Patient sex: F
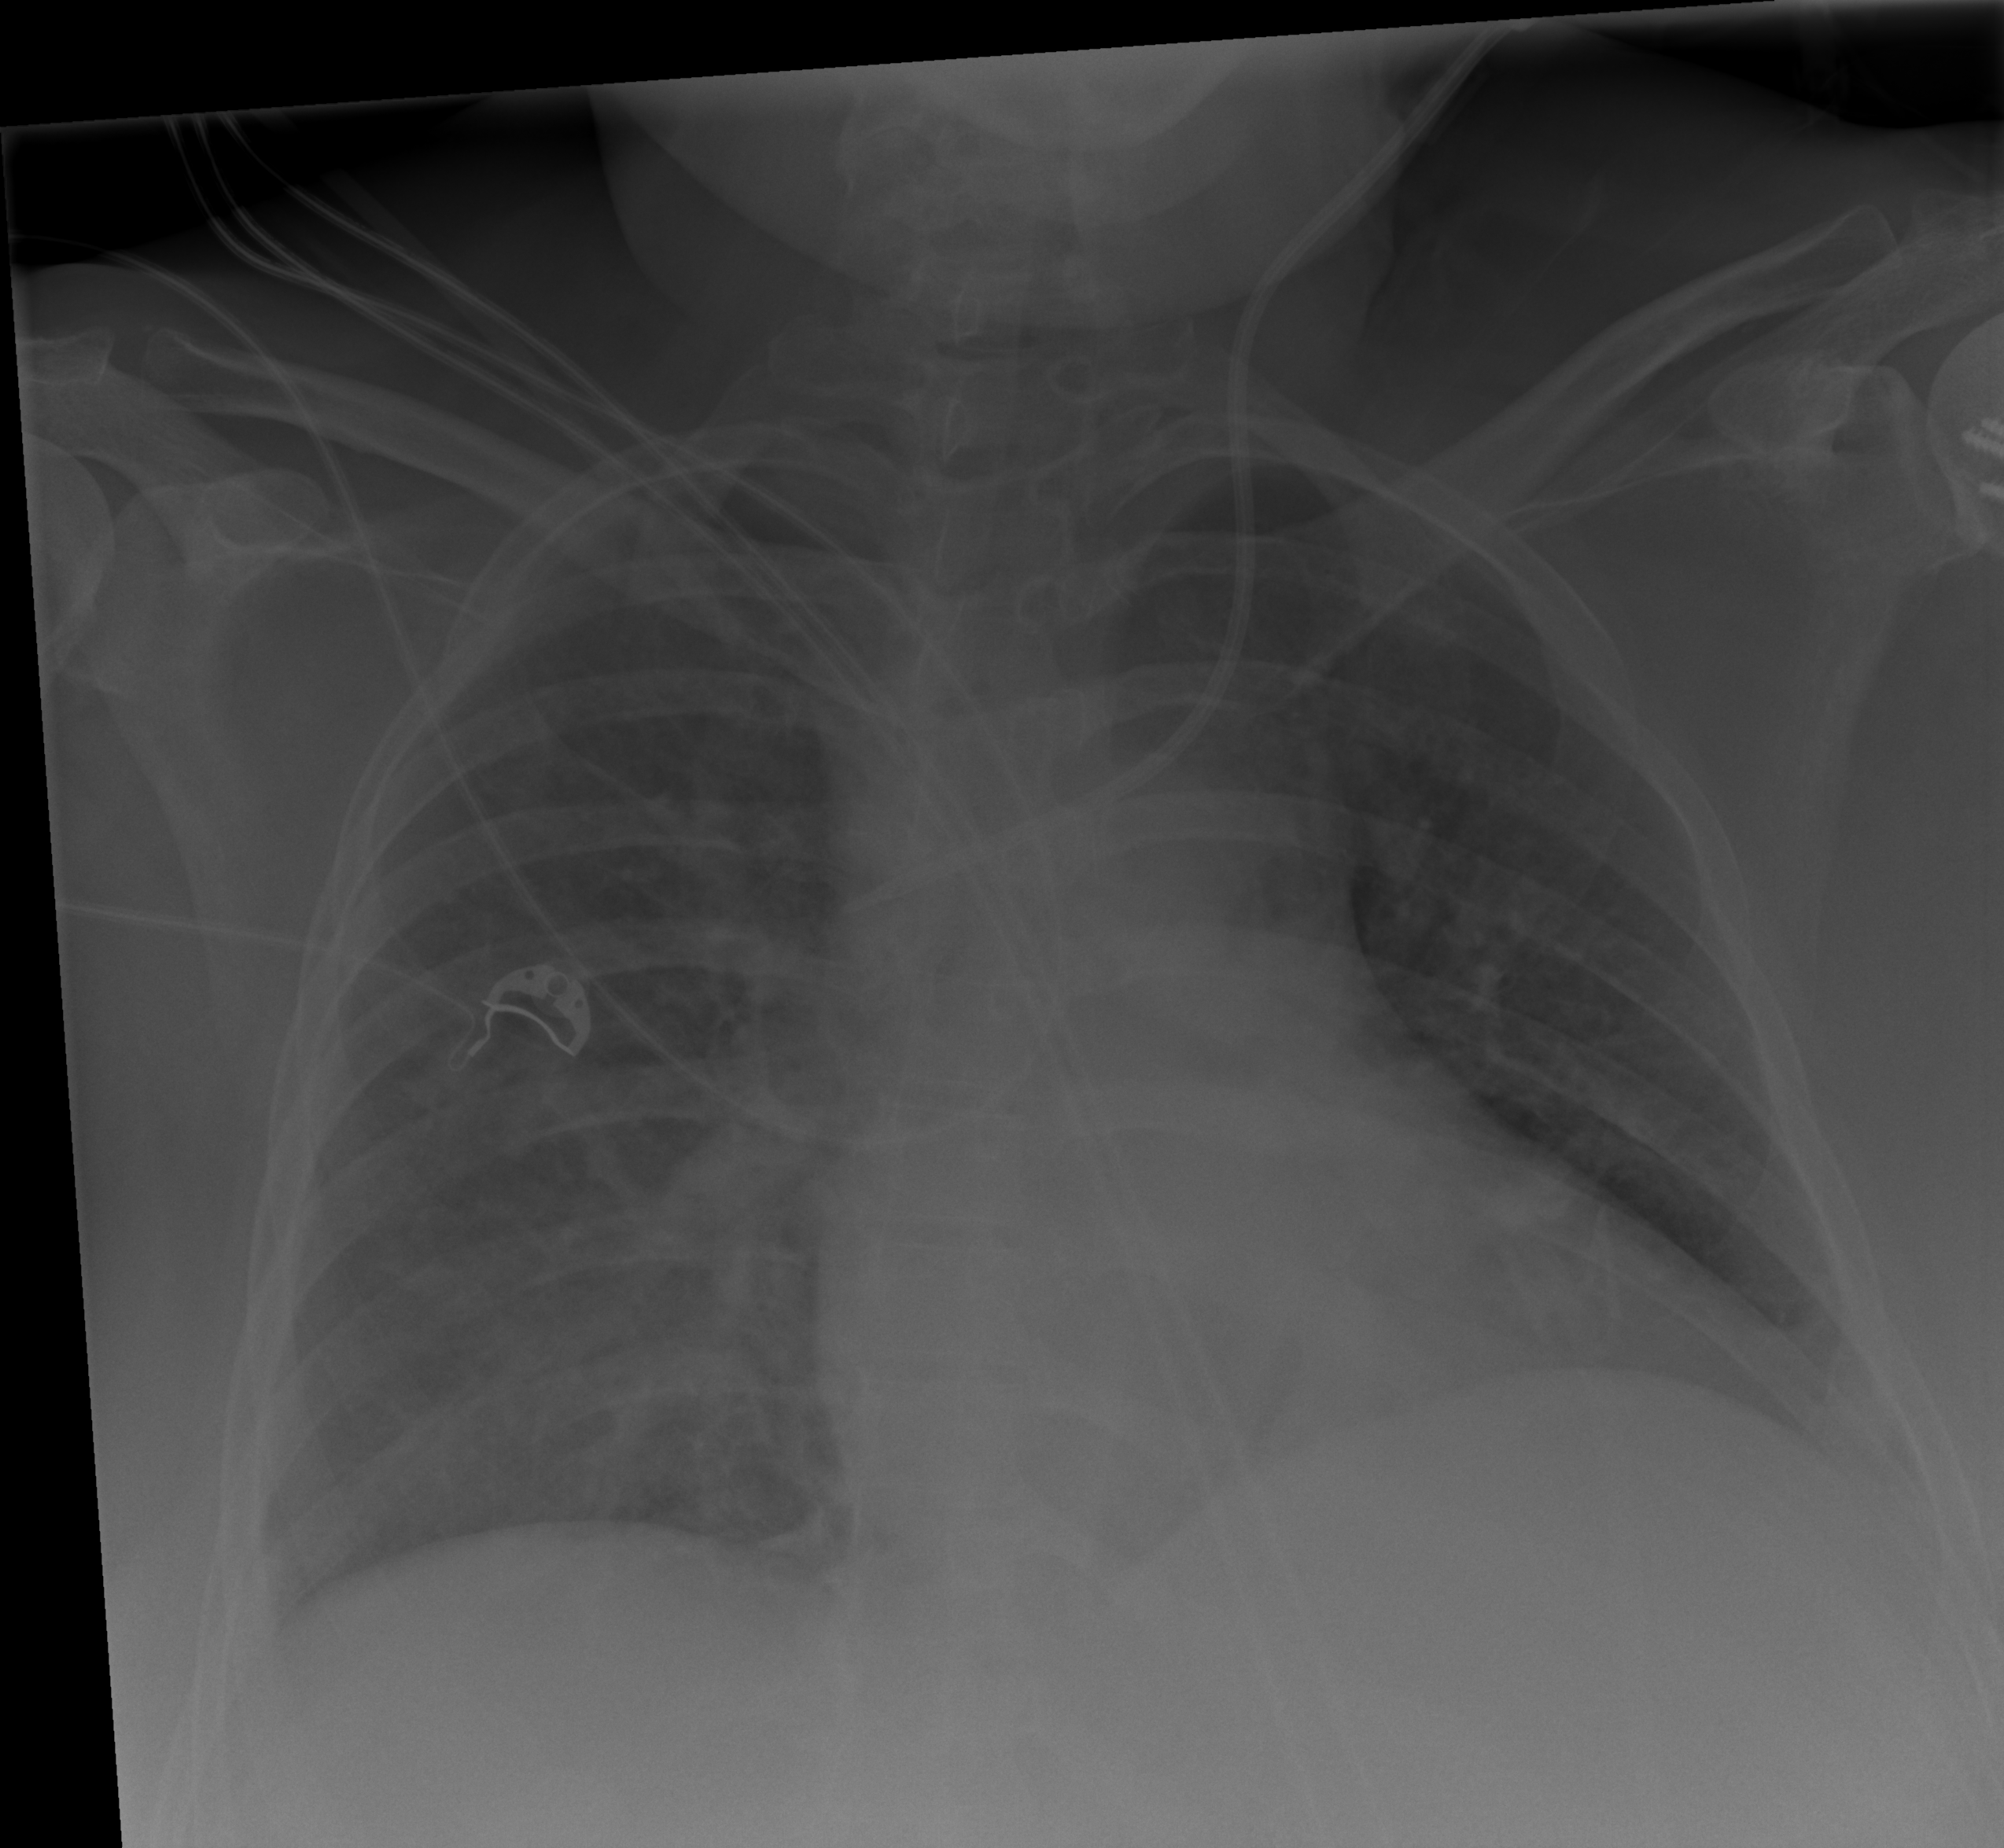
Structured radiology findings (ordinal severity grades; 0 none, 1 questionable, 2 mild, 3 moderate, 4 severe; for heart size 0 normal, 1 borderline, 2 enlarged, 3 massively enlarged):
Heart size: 2
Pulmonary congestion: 0
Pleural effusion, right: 0
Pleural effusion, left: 0
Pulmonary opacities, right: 2
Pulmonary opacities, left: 0
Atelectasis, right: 0
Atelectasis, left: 0